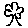
Label: tree